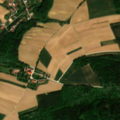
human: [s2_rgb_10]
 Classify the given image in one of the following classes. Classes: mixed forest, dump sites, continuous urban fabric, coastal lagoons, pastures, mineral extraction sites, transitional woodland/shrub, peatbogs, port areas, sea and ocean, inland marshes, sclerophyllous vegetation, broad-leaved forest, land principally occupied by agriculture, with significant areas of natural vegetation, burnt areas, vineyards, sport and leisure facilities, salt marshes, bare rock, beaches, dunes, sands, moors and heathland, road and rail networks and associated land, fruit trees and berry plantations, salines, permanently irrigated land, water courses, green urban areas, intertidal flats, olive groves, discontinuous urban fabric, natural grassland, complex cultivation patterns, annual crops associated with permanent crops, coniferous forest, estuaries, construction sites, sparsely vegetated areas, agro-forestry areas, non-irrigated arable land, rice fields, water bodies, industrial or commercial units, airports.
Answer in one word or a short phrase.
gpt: non-irrigated arable land, complex cultivation patterns, mixed forest